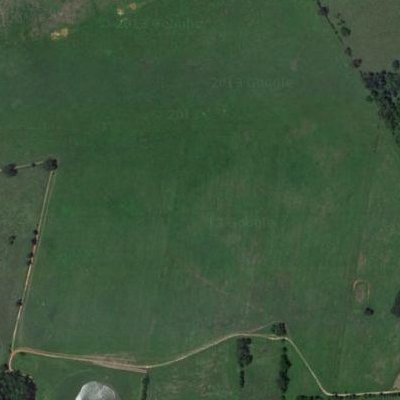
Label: aGrass